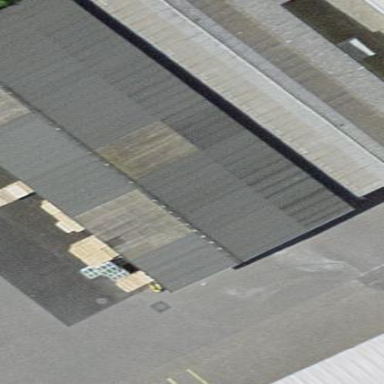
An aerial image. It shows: Industrial building.